Interaction volume radius: 5 \u00c5
Interaction volume height: 40 \u00c5
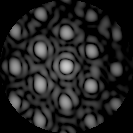
Disorder parameter: 0.2727